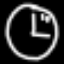
Label: clock